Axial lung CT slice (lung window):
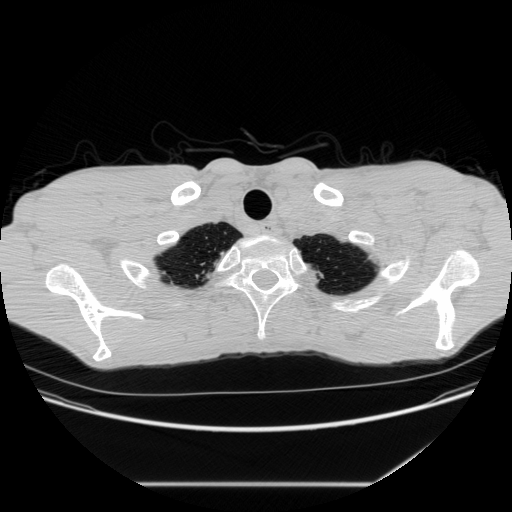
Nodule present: no